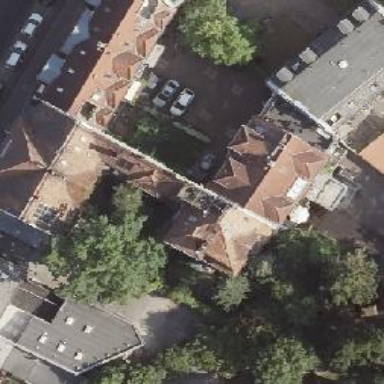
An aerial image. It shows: Residential building with gabled roof. The building is white with red roof.